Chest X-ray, PA view. Patient: 63 years old, sex F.
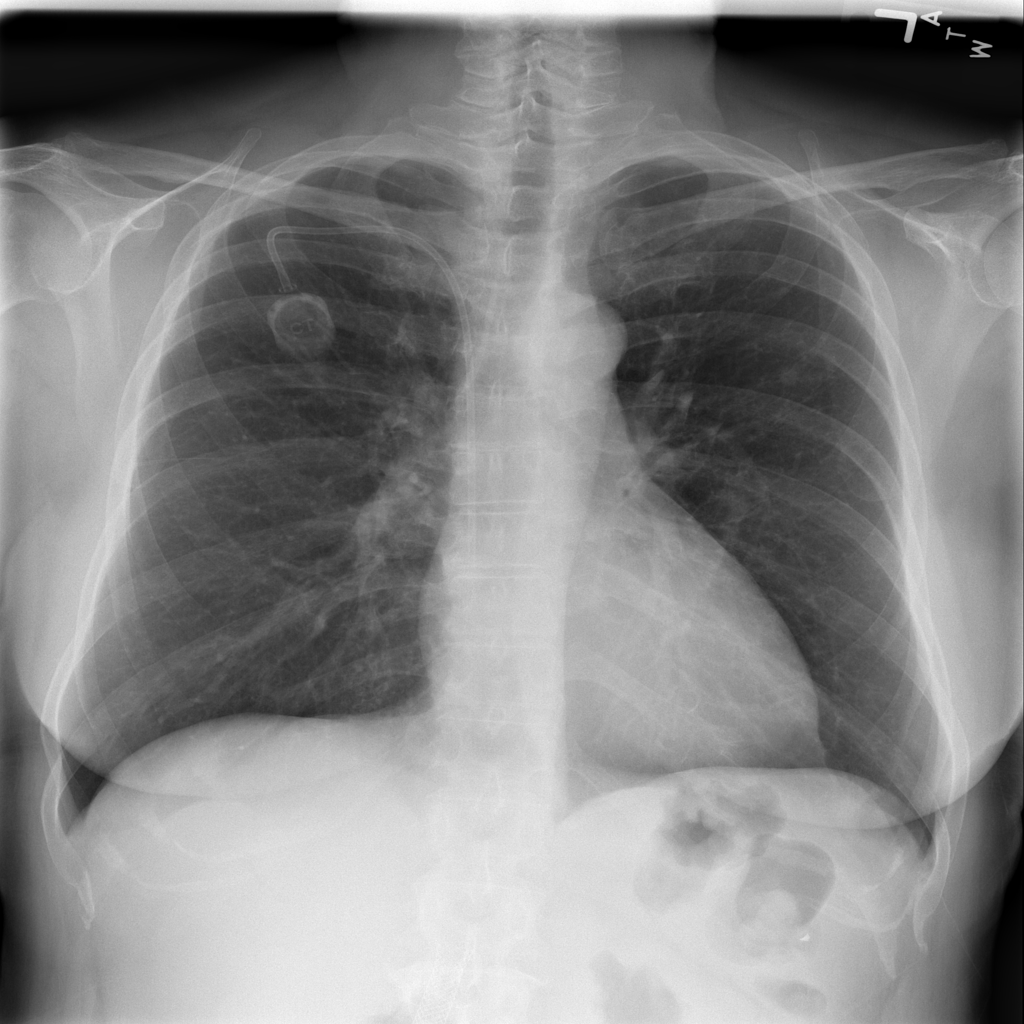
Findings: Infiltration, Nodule